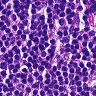
Metastatic tissue present: no